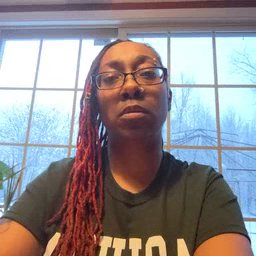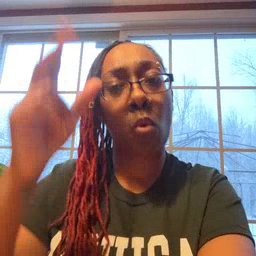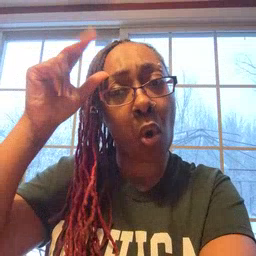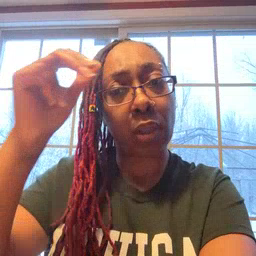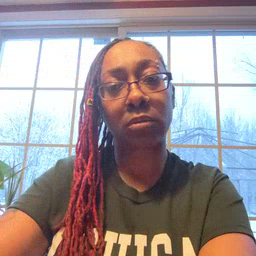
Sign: horse